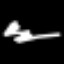
Label: squiggle